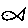
Label: fish